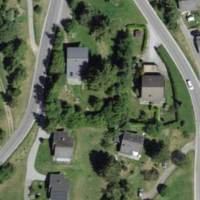
EUNIS habitat code: 55
Species observed at this site:
Lysandra coridon